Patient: sex M, age 55
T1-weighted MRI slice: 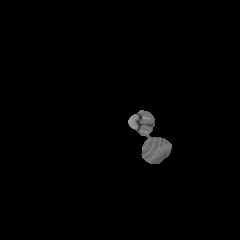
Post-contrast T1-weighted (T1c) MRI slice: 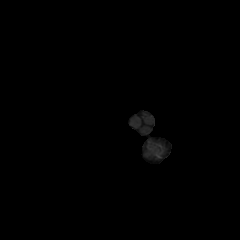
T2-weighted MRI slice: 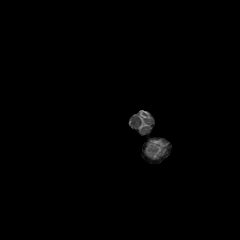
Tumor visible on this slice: no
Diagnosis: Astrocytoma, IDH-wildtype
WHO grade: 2